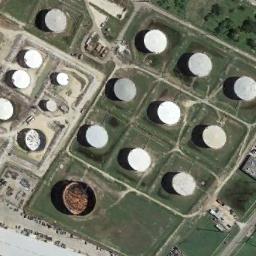
Label: storage tanks